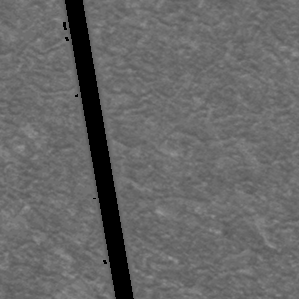
Label: frost